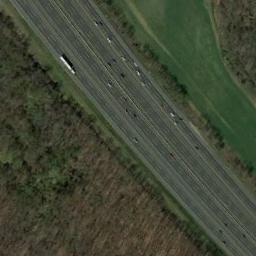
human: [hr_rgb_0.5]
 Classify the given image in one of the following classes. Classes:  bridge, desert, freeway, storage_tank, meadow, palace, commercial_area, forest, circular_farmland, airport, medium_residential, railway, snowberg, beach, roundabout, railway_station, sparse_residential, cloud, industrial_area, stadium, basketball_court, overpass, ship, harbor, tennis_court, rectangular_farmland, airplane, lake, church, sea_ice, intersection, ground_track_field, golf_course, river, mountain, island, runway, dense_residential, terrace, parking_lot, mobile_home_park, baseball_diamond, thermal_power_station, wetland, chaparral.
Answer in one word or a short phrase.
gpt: freeway